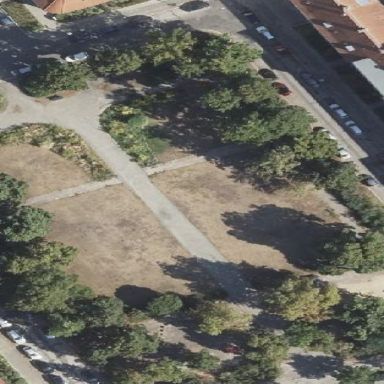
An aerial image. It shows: Square in the park.